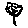
Label: tree